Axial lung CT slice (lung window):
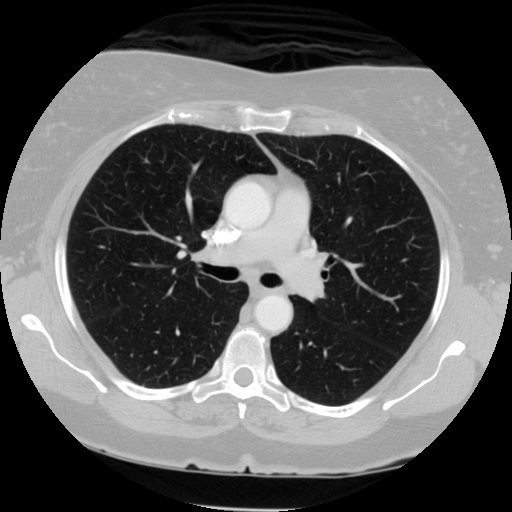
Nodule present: no